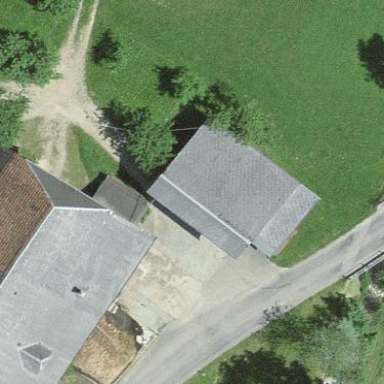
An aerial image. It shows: Rural barn.